Question: I want the background of a text input field which I use in a popup panel to be transparent.
Using
'''
style="background: rgba(38,38,38,0.5);"
'''
does work for a textarea, but not for the text input field:

Thanks in advance!
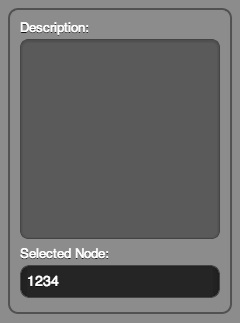
Answer: You should set background-color of the parent element '.ui-input-text':
'''
<div style="background: rgba(38,38,38,0.5);" class="ui-input-text ui-shadow-inset ui-corner-all ui-btn-shadow ui-body-a ui-mini">
<input data-mini="true" id="selectedNode" type="text" readonly="true" value="1234" class="ui-input-text ui-body-a">
</div>
'''
Since 'div.ui-input-text' is auto generated by jQuery Mobile, you should add this rule to your stylesheet:
'''
.ui-input-text {
background-color: rgba(38, 38, 38, 0.5);
}
'''